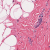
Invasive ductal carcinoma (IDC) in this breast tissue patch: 0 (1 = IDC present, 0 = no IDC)